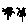
Label: flower